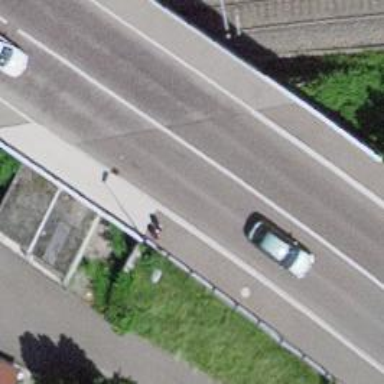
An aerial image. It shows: Primary highway bridge with asphalt surface.